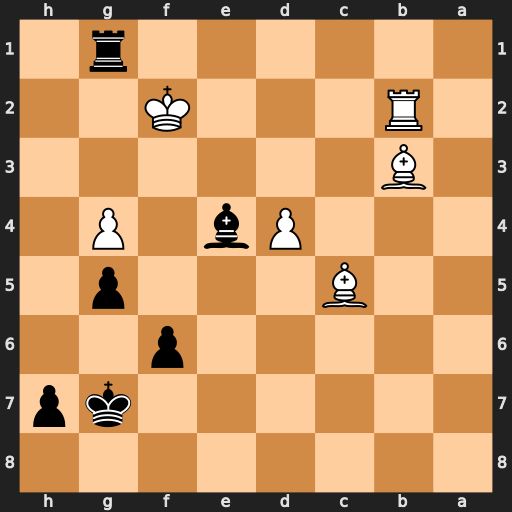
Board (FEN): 8/6kp/5p2/2B3p1/3Pb1P1/1B6/1R3K2/6r1
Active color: b
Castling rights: -
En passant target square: -
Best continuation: Rg2+ Ke3 Rxb2